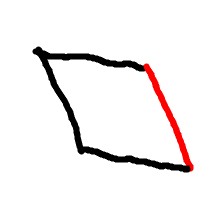
Shape: parallelogram